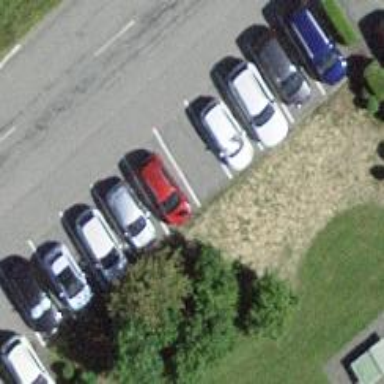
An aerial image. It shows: Street-side parking area.